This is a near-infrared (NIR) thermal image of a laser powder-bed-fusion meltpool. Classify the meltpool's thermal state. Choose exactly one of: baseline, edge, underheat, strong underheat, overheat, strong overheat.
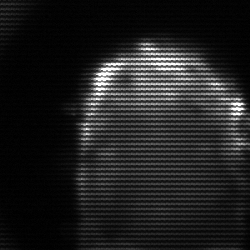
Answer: baseline